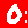
Digit: 0